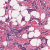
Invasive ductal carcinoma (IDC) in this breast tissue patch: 1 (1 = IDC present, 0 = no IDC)